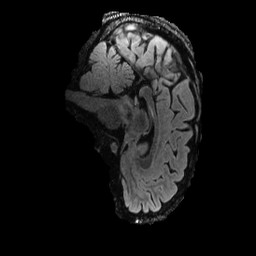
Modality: FLAIR
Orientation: sagittal
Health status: ill
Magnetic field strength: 3 T